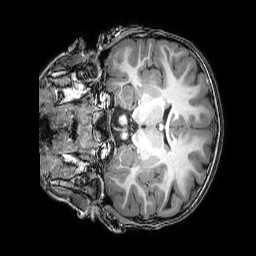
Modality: T1w
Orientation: coronal
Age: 7
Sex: male
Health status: healthy